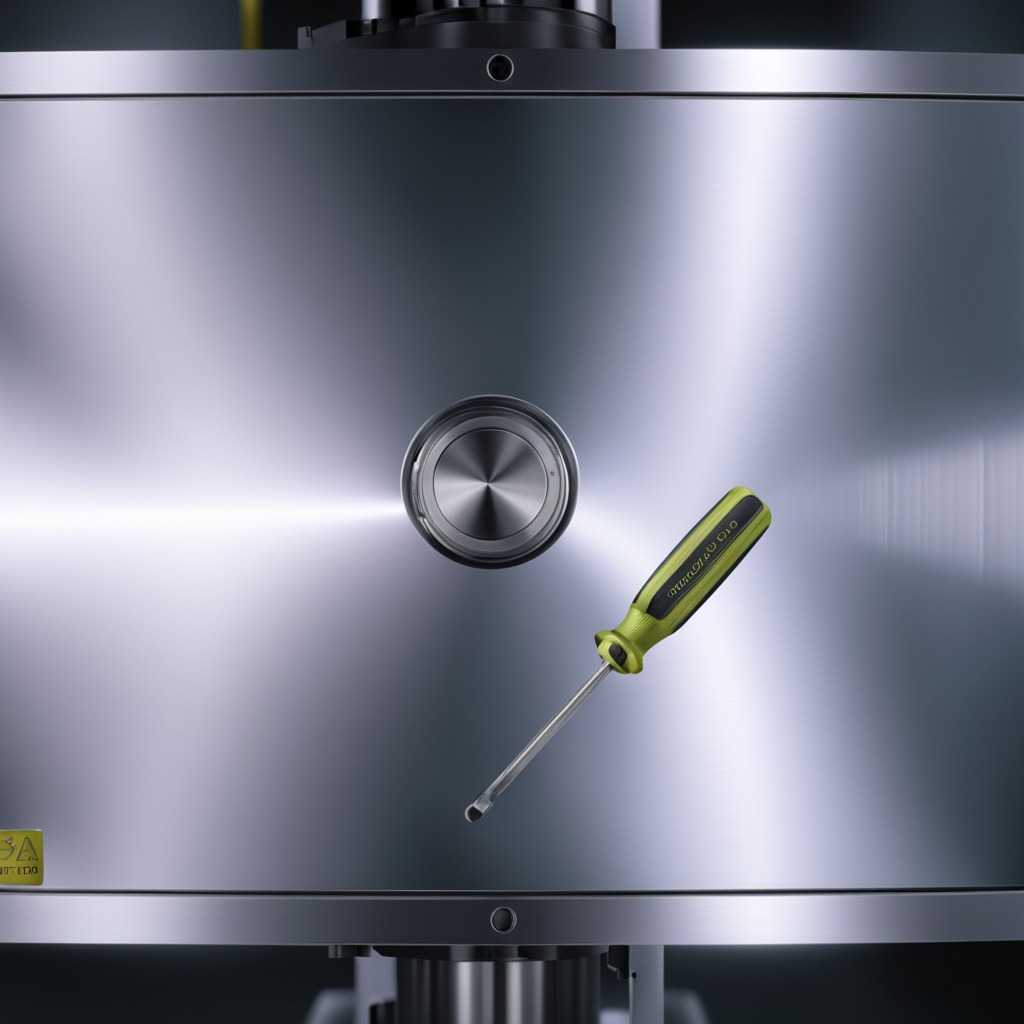
A screwdriver lying on the metal table in a machine shop under fluorescent lights.